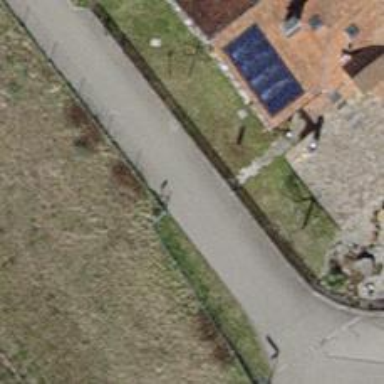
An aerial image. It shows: Bollard barrier.